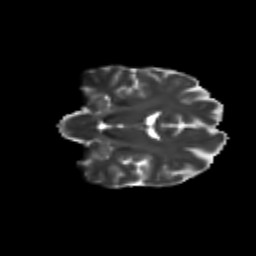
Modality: T2w
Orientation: coronal
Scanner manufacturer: siemens
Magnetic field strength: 3 T
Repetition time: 9.2 s
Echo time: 0.084 s